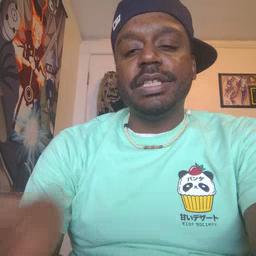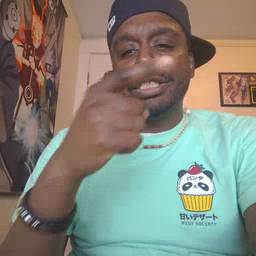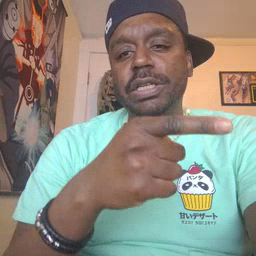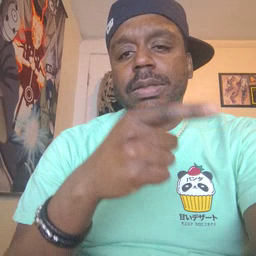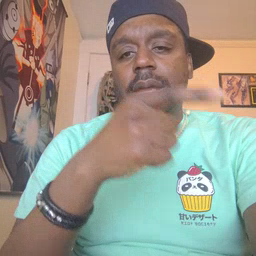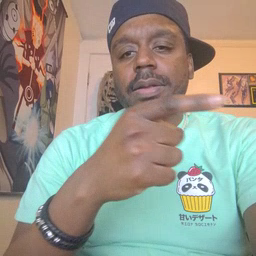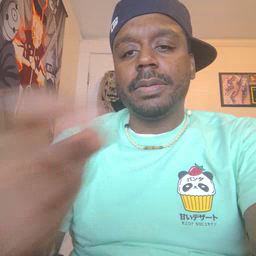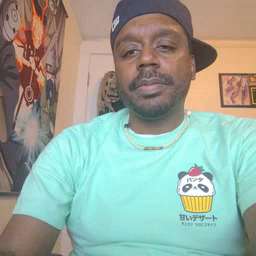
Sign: hesheit